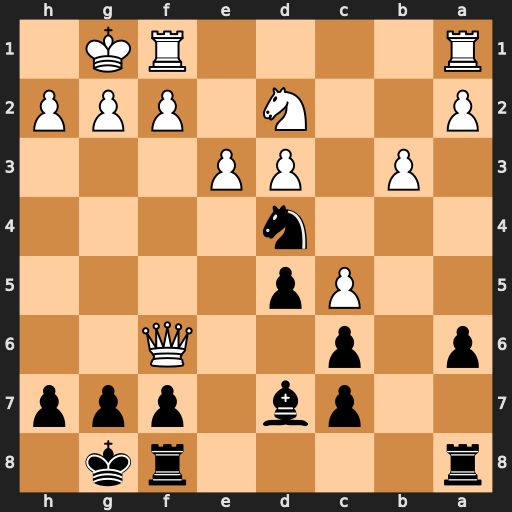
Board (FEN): r4rk1/2pb1ppp/p1p2Q2/2Pp4/3n4/1P1PP3/P2N1PPP/R4RK1
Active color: b
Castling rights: -
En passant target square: -
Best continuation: Ne2+ Kh1 gxf6 Rfe1 Nc3